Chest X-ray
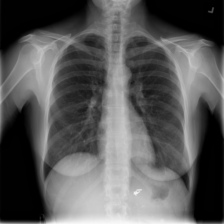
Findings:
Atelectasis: negative
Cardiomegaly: negative
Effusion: negative
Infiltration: negative
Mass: negative
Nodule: negative
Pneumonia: negative
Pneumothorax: negative
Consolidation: negative
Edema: negative
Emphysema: negative
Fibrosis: negative
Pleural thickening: negative
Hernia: negative